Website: home-depot
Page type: account-selection
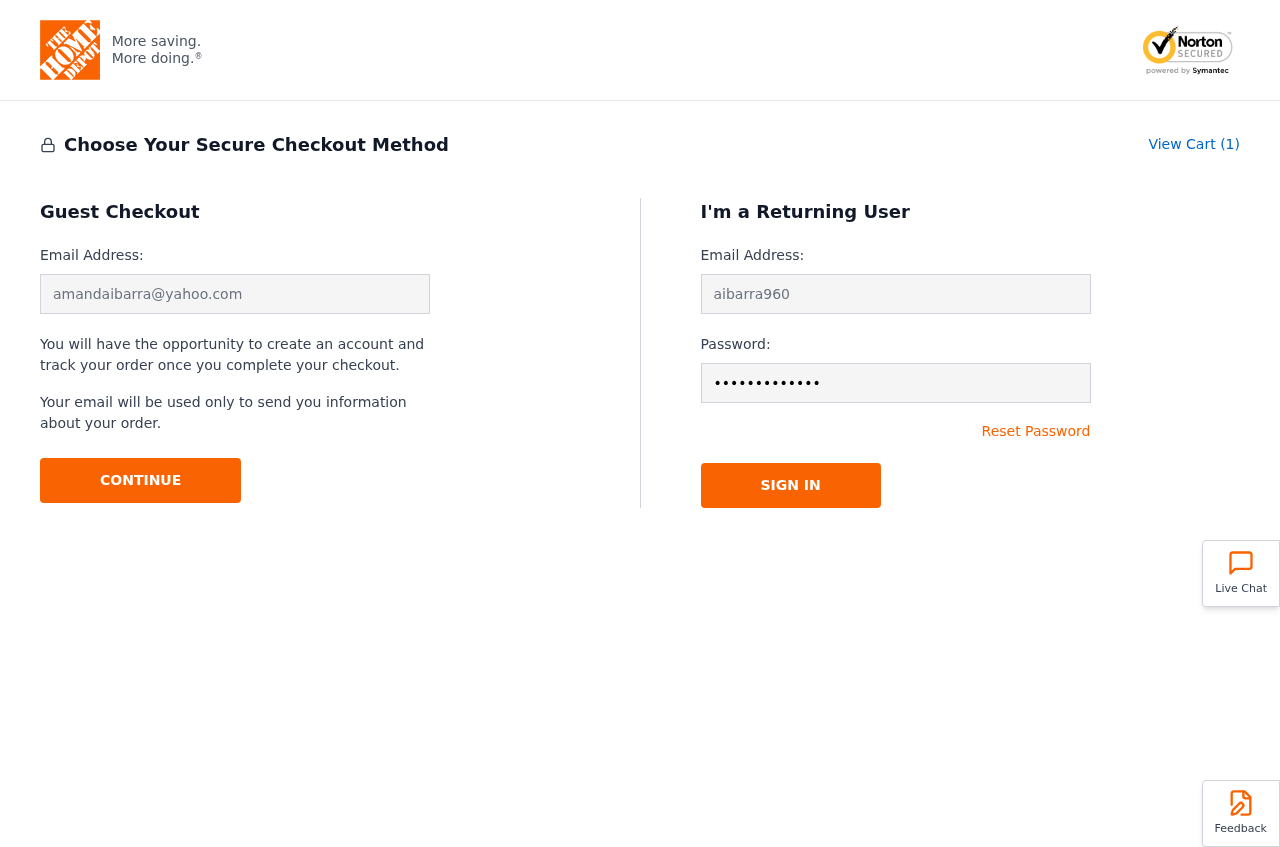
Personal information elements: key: PII_EMAIL
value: amandaibarra@yahoo.com
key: PII_LOGIN_USERNAME
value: aibarra960
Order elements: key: ORDER_NUM_ITEMS
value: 1